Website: home-depot
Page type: payment
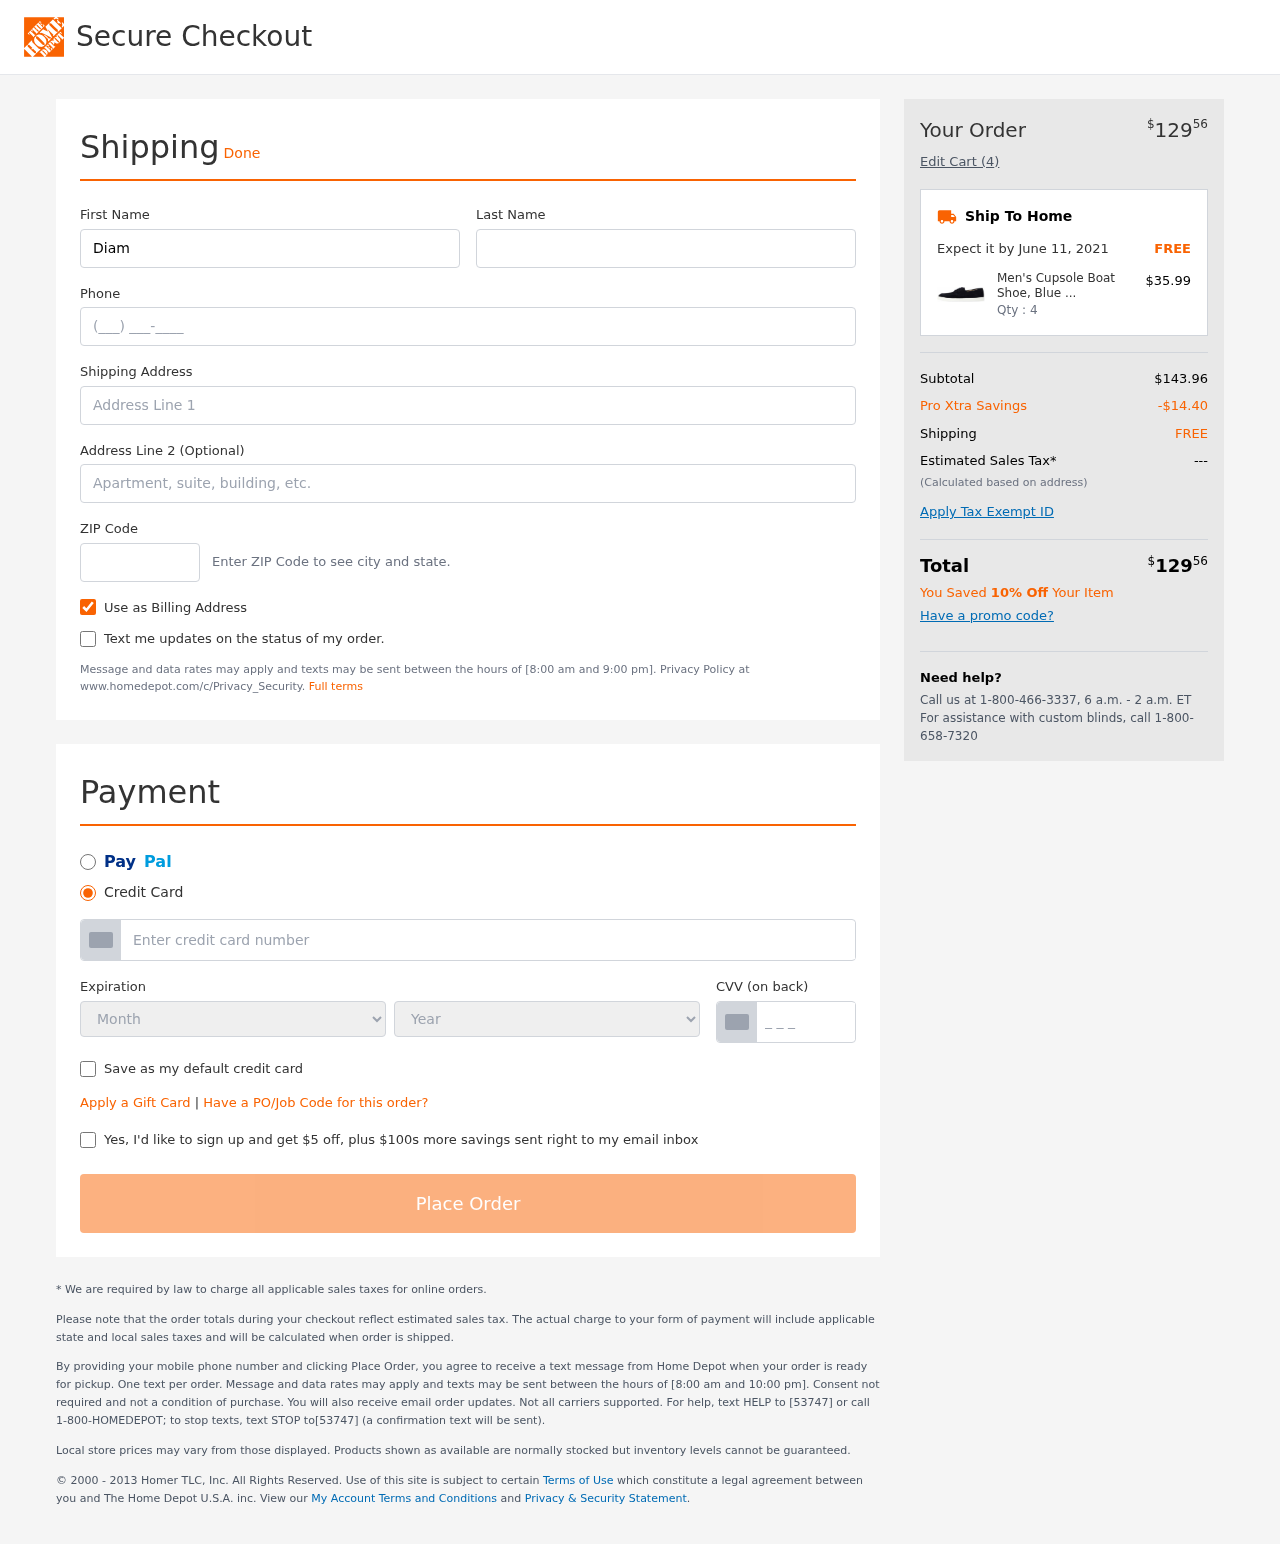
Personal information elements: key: PII_CARD_CVV
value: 2224
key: PII_CARD_EXPIRY_MONTH
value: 06
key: PII_CARD_EXPIRY_YEAR
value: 26
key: PII_CARD_NUMBER
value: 3435 7141 3274 727
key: PII_FIRSTNAME
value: Diamond
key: PII_LASTNAME
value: Daniels
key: PII_PHONE
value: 2147162190
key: PII_POSTCODE
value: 22261
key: PII_STREET
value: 1692 Lori Passage
Product elements: key: PRODUCT1_NAME
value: Men's Cupsole Boat Shoe, Blue Navy Suede, women 2
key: PRODUCT1_PRICE
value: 35.99
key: PRODUCT1_QUANTITY
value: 4
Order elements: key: ORDER_TOTAL
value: $12956
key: ORDER_NUM_ITEMS
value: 4
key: ORDER_DELIVERY_DATE
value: June 11, 2021
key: ORDER_SUBTOTAL
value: $143.96
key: ORDER_DISCOUNT
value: -$14.40
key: ORDER_SHIPPING_COST
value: FREE